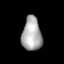
Tissue: lung
Cell type: Epithelial cells
Senescence score: 0.1305
Nuclear area (px): 644
Mean DAPI intensity: 171.87